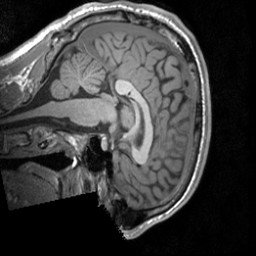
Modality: T1w
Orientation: sagittal
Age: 23
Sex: male
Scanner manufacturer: siemens
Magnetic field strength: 3 T
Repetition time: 1.9 s
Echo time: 0.00226 s